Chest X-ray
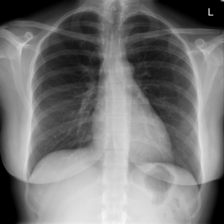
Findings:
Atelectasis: negative
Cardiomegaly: negative
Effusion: negative
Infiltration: negative
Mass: negative
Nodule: negative
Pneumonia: negative
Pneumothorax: negative
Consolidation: negative
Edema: negative
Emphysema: negative
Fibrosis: negative
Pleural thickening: negative
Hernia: negative